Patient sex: F
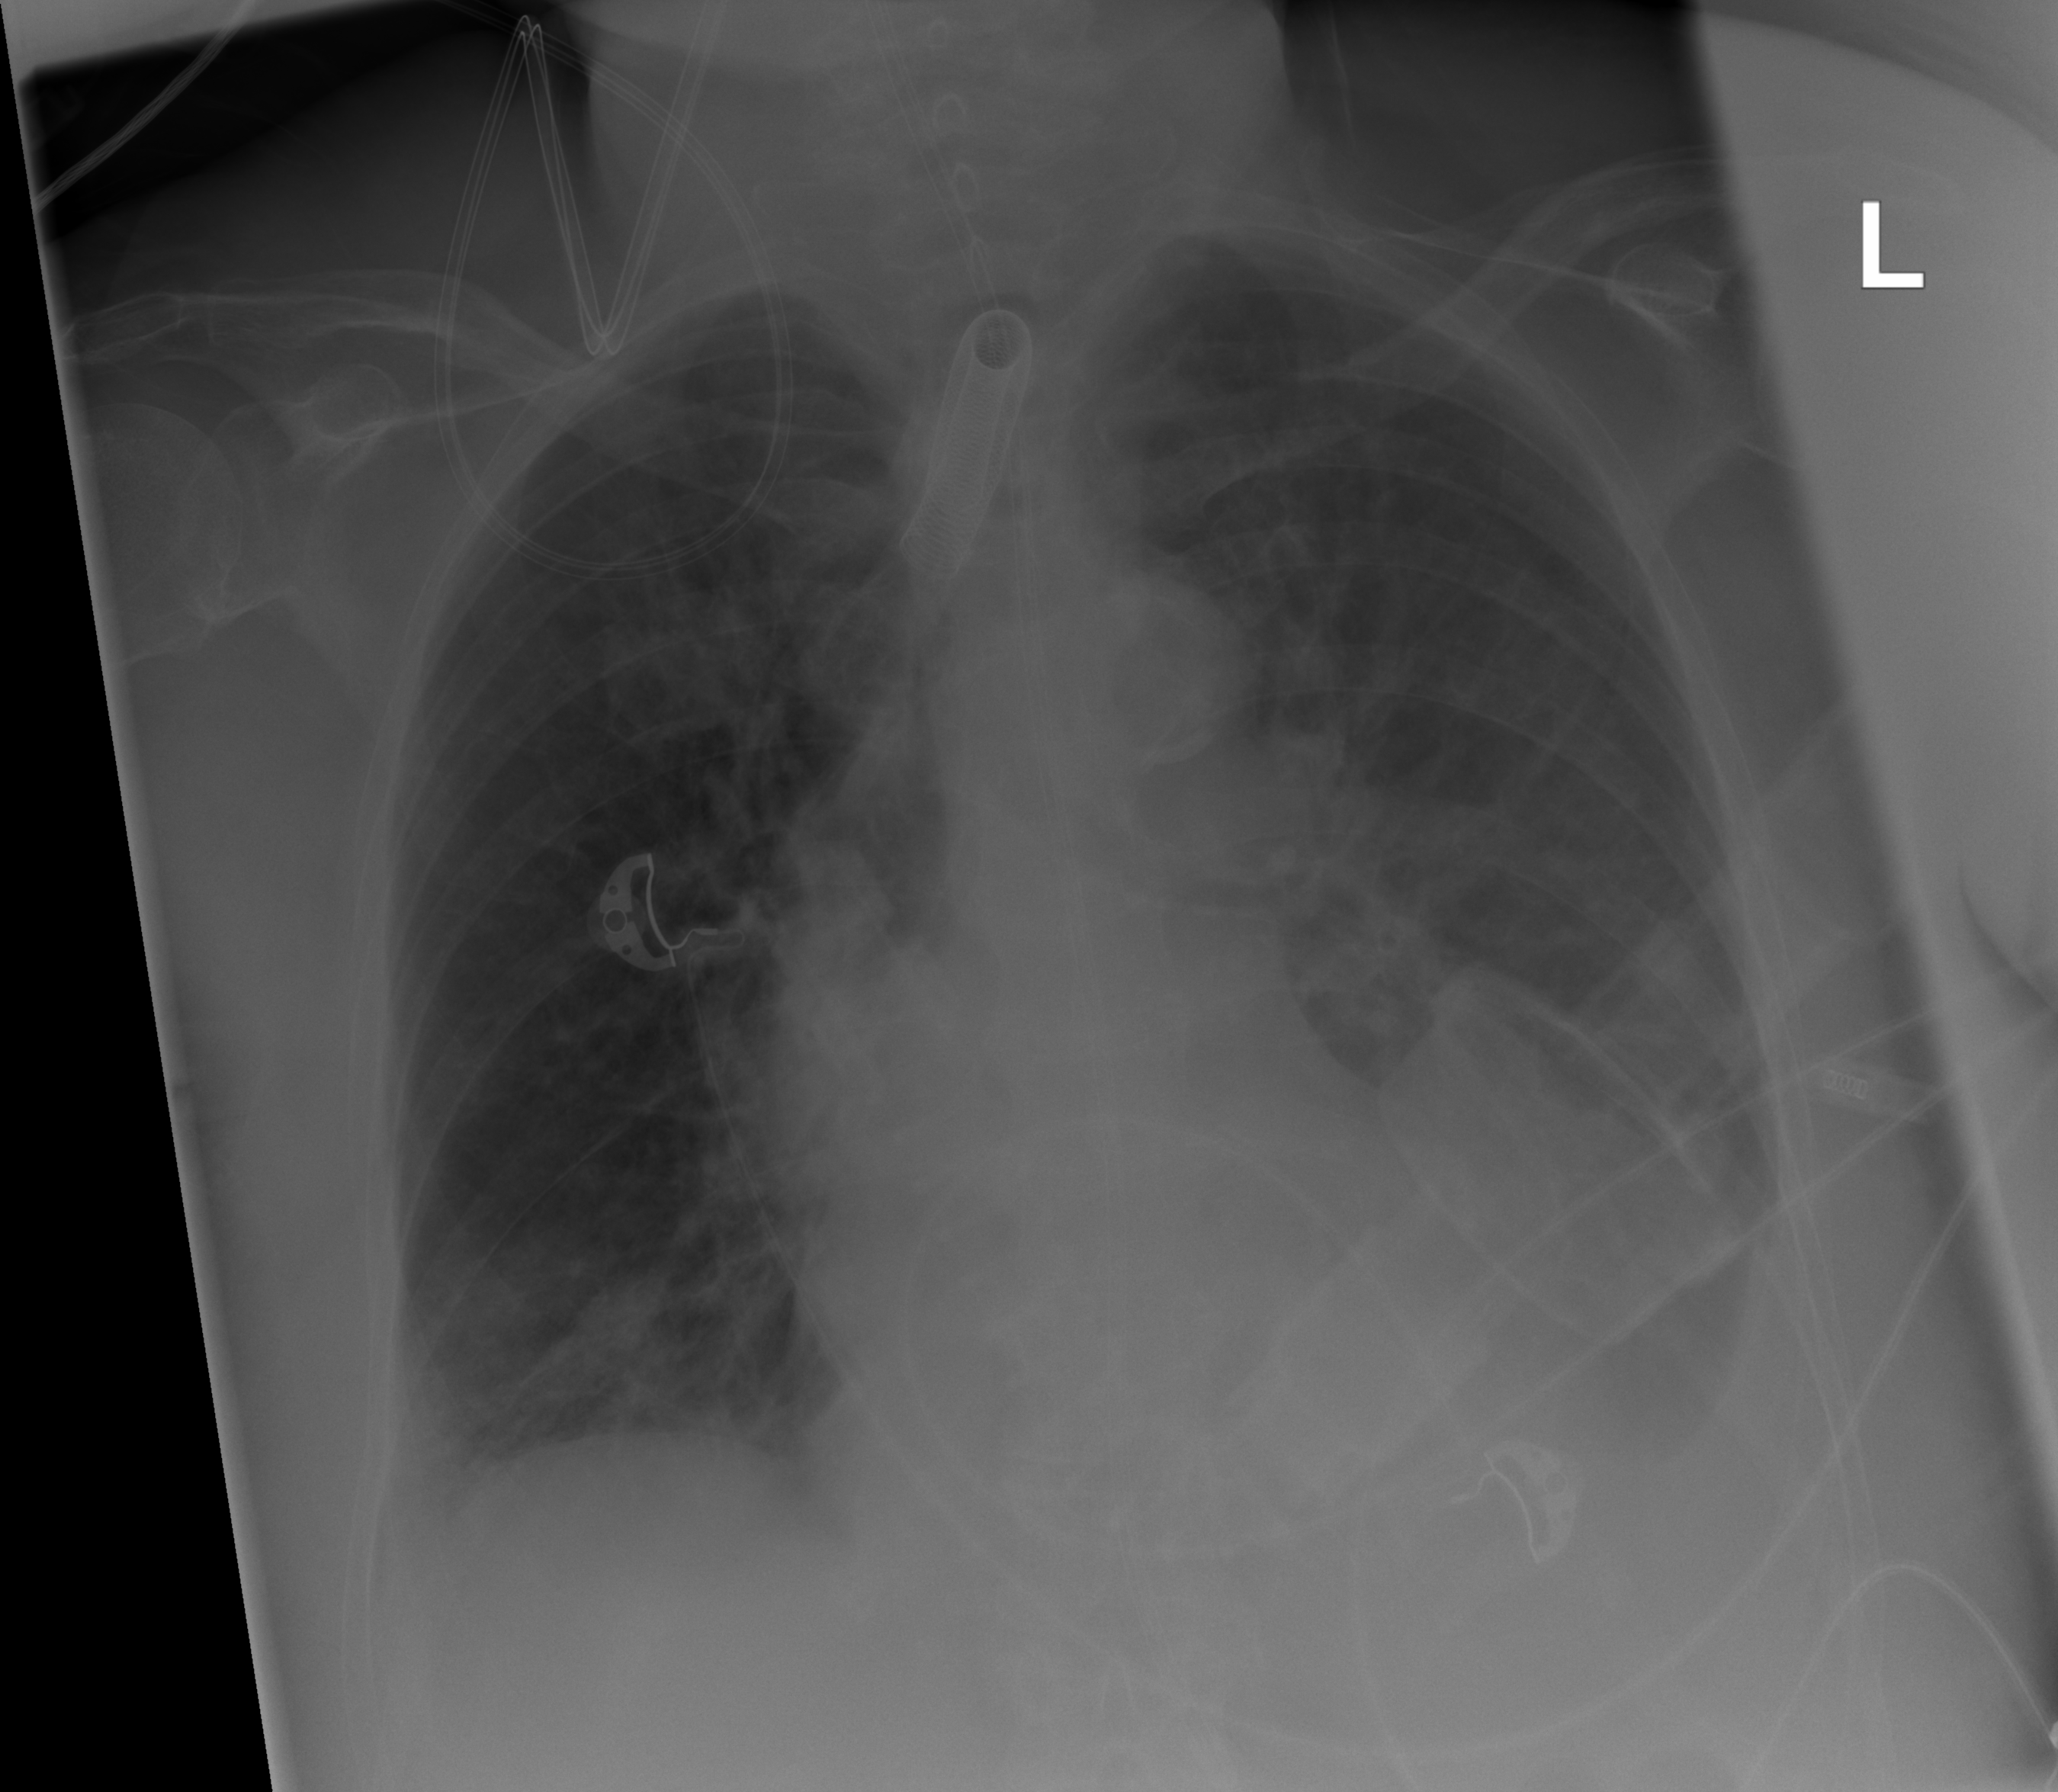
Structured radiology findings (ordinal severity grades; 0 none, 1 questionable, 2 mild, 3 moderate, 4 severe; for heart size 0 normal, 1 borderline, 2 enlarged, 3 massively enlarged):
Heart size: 2
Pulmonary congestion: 2
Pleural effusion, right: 1
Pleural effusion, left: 2
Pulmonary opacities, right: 1
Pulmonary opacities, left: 0
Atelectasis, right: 2
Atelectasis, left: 2